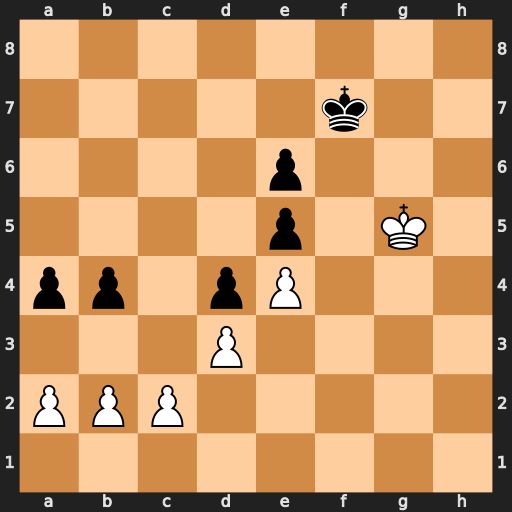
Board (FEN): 8/5k2/4p3/4p1K1/pp1pP3/3P4/PPP5/8
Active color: w
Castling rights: -
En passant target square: -
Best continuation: Kh6 a3 bxa3 bxa3 Kh7